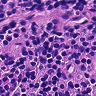
Metastatic tissue present: no